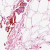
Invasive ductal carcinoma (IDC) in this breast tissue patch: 0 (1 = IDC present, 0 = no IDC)